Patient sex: M
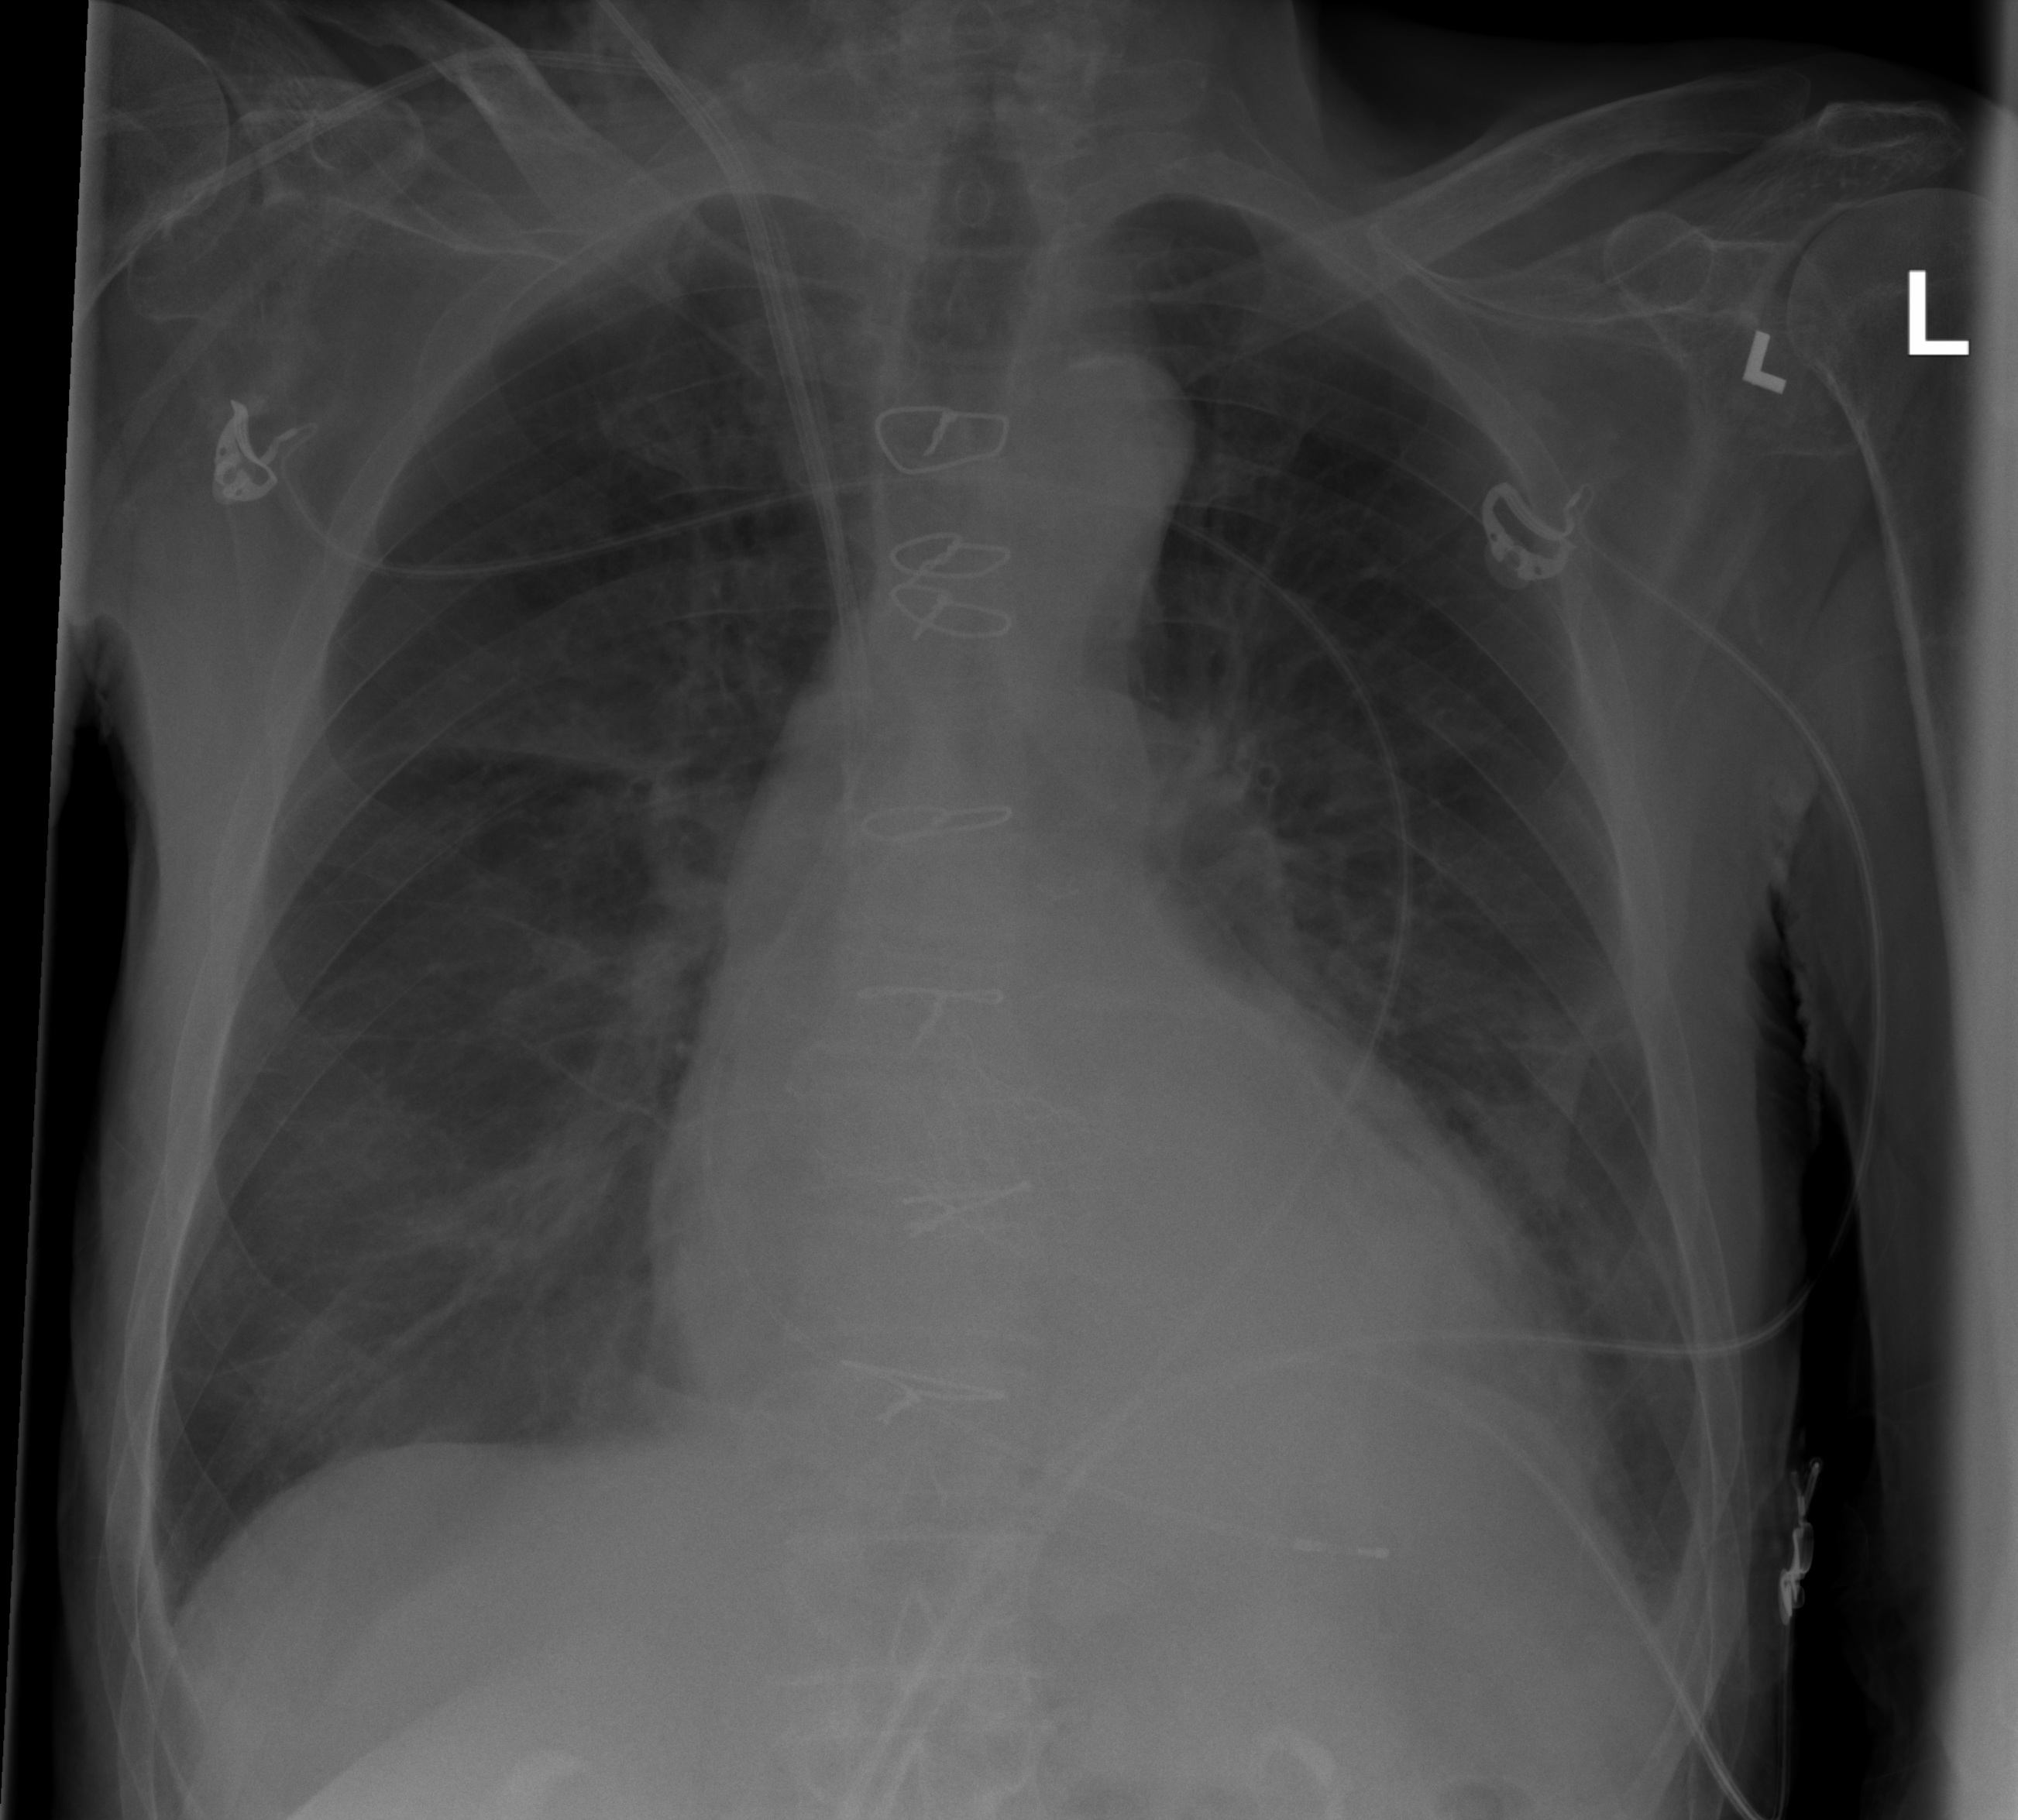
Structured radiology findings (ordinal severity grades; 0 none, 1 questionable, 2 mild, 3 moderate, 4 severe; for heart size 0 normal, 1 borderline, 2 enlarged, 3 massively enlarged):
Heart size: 2
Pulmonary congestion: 2
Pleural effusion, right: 0
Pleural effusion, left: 0
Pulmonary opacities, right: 0
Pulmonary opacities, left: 0
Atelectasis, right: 0
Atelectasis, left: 0